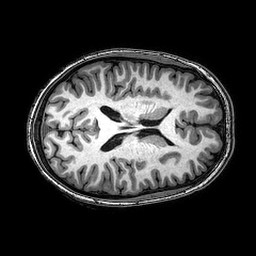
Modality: T1w
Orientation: axial
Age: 21
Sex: female
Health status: healthy
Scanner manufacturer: philips
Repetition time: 0.008148 s
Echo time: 0.00373 s